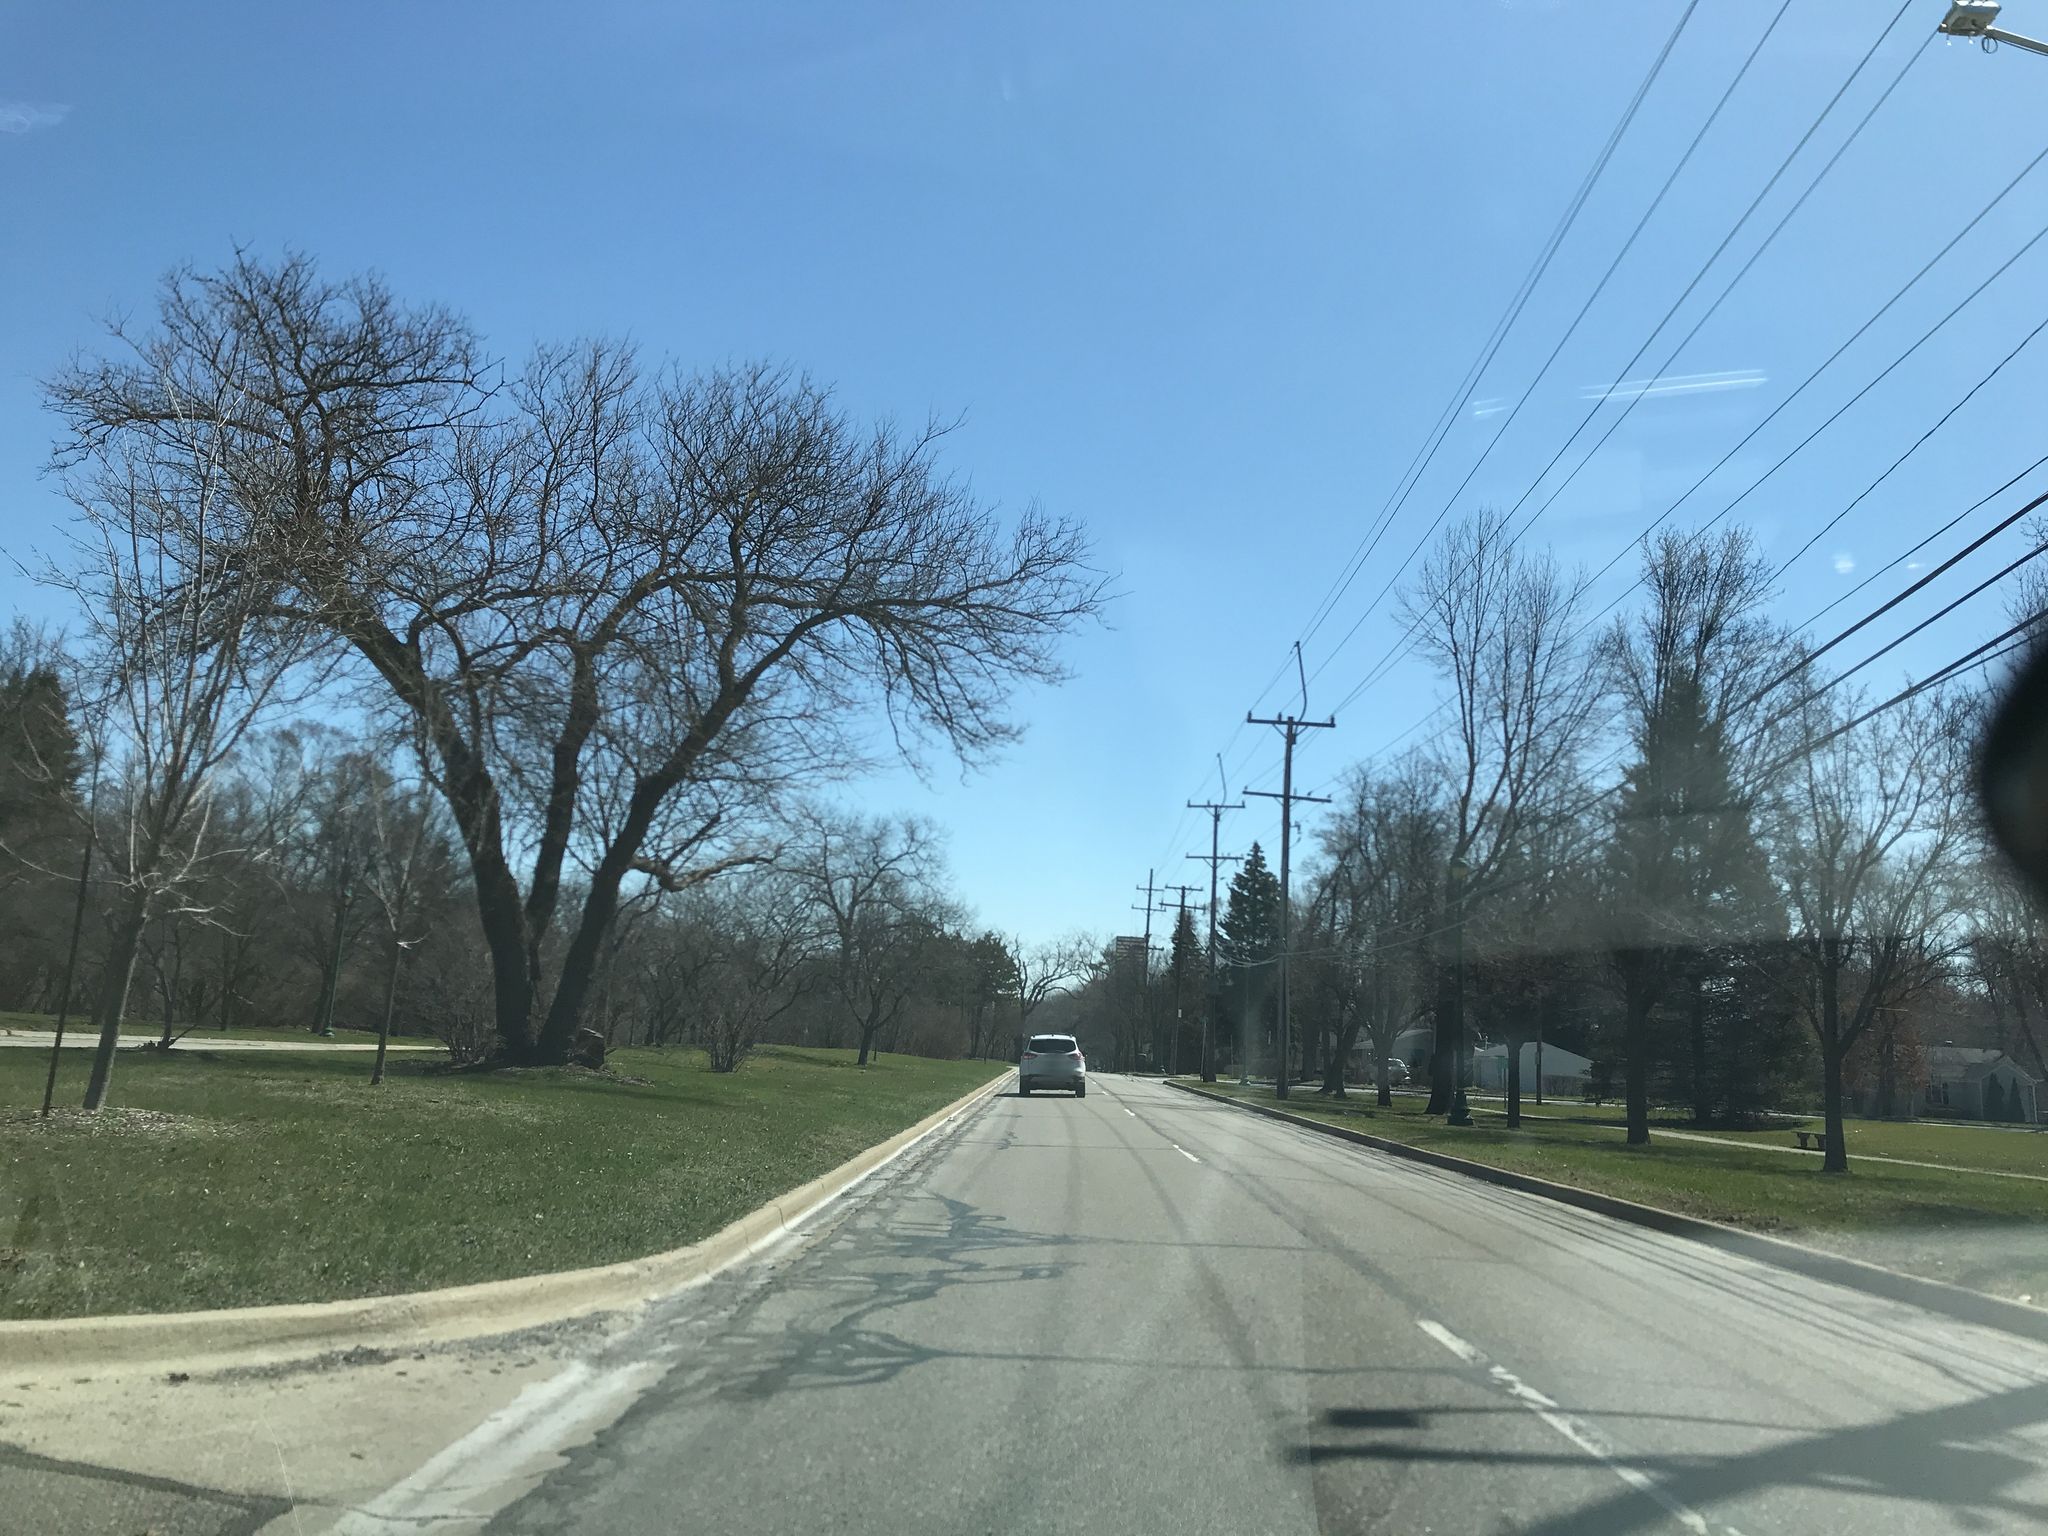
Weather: clear
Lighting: day
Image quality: good
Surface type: driving surface
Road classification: tertiary
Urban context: suburban or peri-urban
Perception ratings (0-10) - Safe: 6.22, Lively: 6.57, Beautiful: 5.29, Boring: 6.07, Depressing: 3.58, Wealthy: 2.32